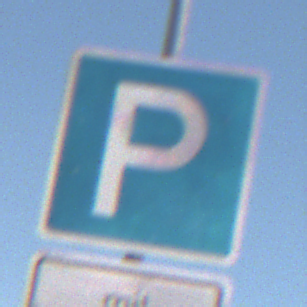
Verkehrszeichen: Parken
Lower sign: SonstigeBeschraenkungen2
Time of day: Midday
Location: Outdoor (Nature)
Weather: Clear
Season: NotSpecified
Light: Natural